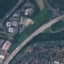
Label: Highway